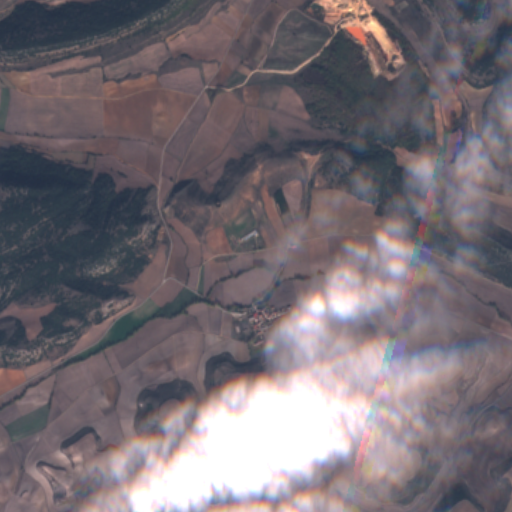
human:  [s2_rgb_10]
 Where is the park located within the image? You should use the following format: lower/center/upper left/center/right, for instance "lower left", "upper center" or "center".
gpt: The park is located in the center of the image.
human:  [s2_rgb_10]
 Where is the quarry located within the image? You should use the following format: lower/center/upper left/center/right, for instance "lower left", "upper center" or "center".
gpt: The quarry is located in the upper right of the image.
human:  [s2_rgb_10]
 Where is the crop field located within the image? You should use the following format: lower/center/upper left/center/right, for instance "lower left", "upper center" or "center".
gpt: There is no crop field in the image.